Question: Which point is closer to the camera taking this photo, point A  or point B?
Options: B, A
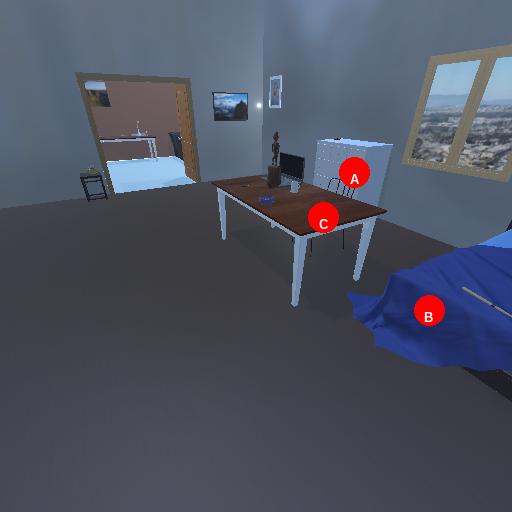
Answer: B